五年级 · 立体几何学
至少用 8 个一样的小正方体才能拼成一个大正方体。(）
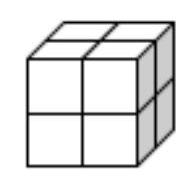
答案: 解$\sqrt{ }$

【分析】根据正方体的特征, 正方体有 12 条棱，每条棱的长度; 用一样的小正方体拼成一个大正方体, 每条棱上至少需要 2 个小正方体, 根据正方体的体积 $=$ 棱长 $\times$ 棱长 $\times$ 棱长可知, 至少用 $(2 \times 2 \times 2)$个这样的小正方体。

【详解】如图:

$2 \times 2 \times 2=8$ (个)

至少用 8 个一样的小正方体才能拼成一个大正方体。

原题说法正确。

故答案为:

【点睛】本题考查立体图形切拼问题, 以及正方体的特征、正方体的体积公式的运用。